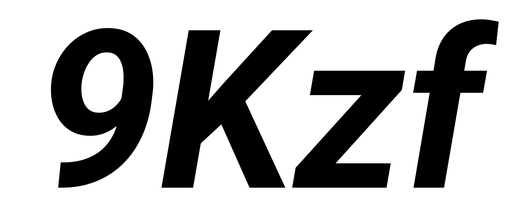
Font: Roboto-Italic_Bold_Italic